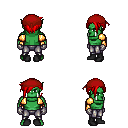
a pixel art fantasy rpg character, male body template, orc, green skin, gold arm armor, metal pants, red pixie cut hairstyle, red bandana, metal gloves, black shoes, four views (front, back, left, right), 2x2 character sprite sheet, small pixel art, hard edges, no anti-aliasing